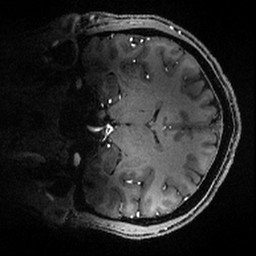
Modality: T1w
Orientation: coronal
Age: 29
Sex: male
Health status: healthy
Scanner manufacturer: siemens
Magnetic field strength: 9.4 T
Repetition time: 3.8 s
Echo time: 0.0025 s